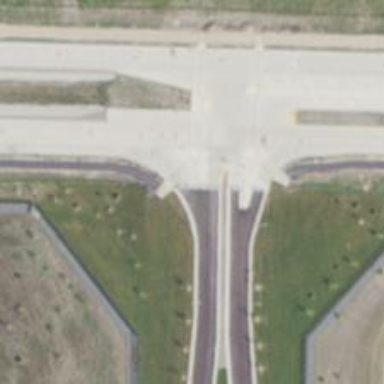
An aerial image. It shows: Marked crossing on the road.